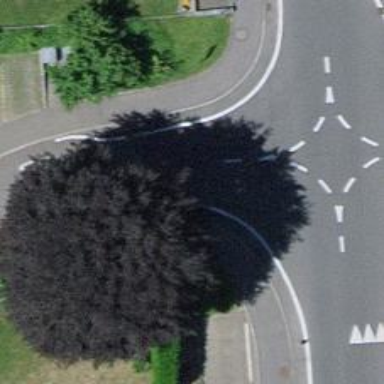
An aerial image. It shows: Residential road with asphalt surface and traffic-calming table.